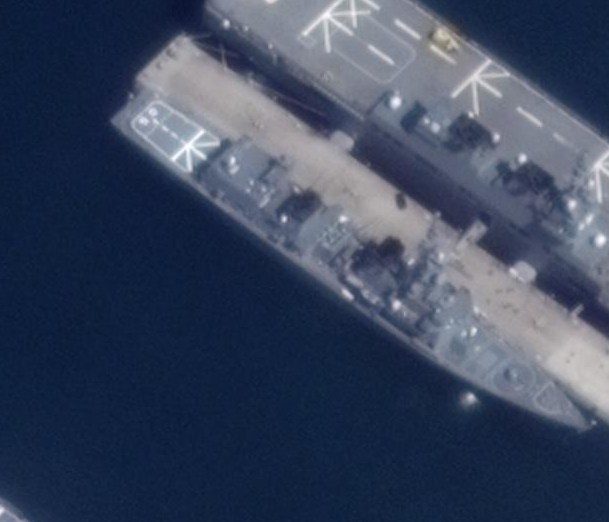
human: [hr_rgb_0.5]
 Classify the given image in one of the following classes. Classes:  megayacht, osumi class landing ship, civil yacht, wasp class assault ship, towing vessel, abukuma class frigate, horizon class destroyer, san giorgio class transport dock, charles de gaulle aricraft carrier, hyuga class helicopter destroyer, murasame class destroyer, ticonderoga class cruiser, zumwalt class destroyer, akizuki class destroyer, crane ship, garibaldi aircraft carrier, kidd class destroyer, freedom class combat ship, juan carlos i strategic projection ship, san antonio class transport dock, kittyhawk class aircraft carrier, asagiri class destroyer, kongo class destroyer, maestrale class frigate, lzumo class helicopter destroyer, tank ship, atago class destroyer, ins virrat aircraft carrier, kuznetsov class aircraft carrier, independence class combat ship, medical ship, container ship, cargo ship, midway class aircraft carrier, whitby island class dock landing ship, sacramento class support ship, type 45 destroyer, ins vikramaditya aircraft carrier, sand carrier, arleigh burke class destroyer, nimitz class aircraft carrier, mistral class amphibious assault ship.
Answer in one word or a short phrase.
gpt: Asagiri class destroyer